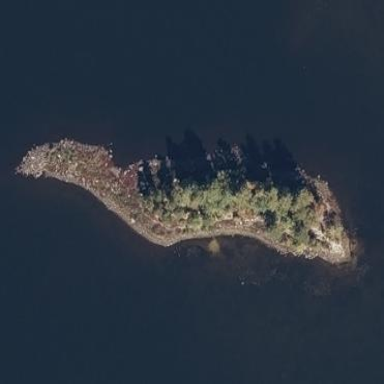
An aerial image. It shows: Islet.